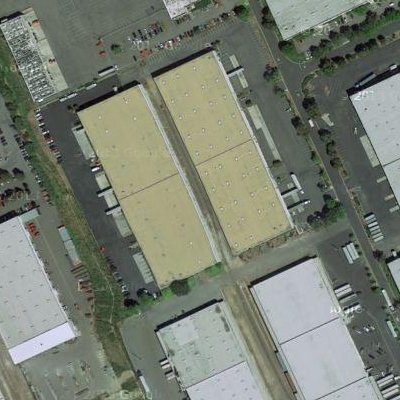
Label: Industry